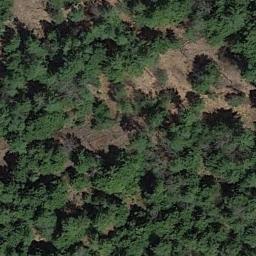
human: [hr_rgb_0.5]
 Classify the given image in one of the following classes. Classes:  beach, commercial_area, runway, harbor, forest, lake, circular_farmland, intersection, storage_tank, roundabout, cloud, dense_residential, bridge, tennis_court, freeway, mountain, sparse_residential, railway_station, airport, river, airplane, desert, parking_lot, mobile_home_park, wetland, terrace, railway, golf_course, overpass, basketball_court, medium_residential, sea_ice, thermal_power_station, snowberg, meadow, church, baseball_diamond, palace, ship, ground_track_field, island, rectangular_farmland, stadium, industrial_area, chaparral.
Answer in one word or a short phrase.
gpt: forest